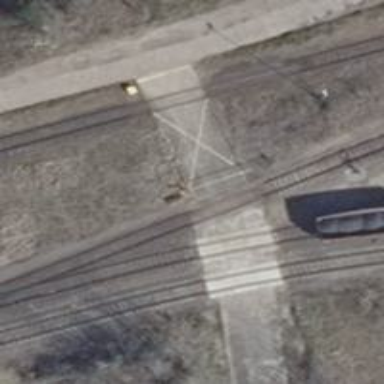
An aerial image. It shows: Railway level crossing.